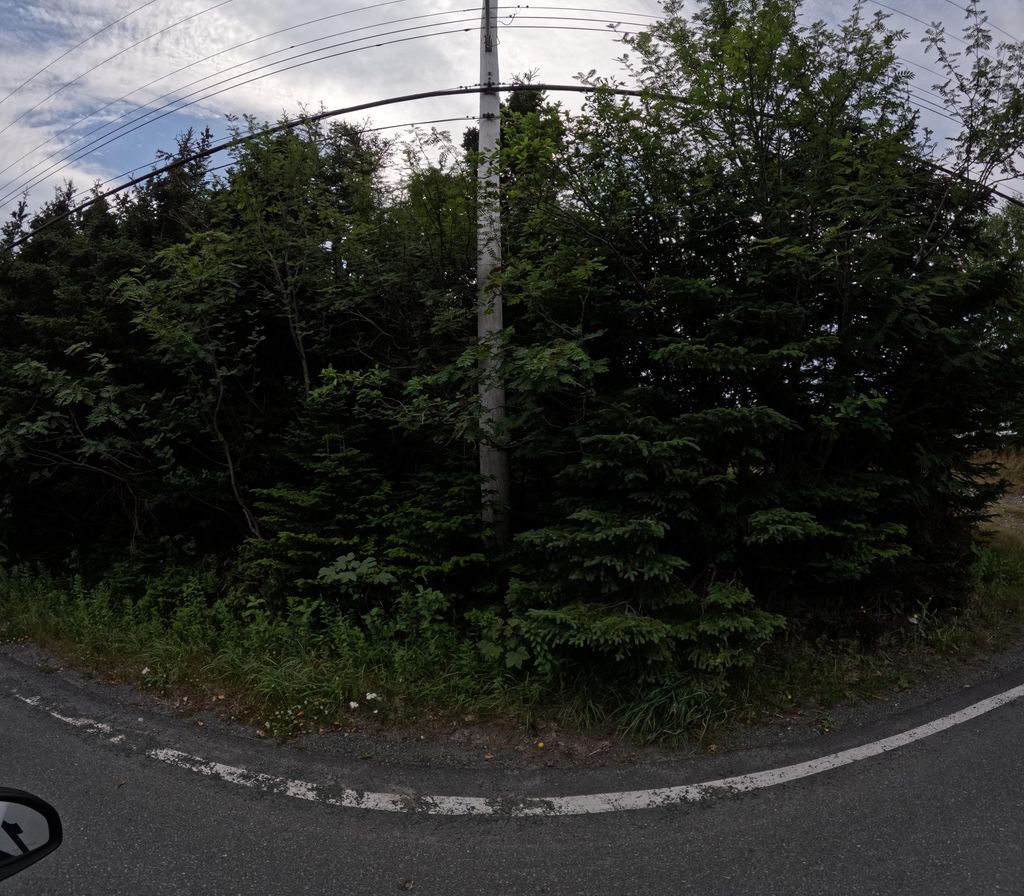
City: st_johns